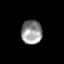
Tissue: skin
Cell type: T cells
Senescence score: 0.2711
Nuclear area (px): 488
Mean DAPI intensity: 146.869